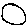
Label: circle